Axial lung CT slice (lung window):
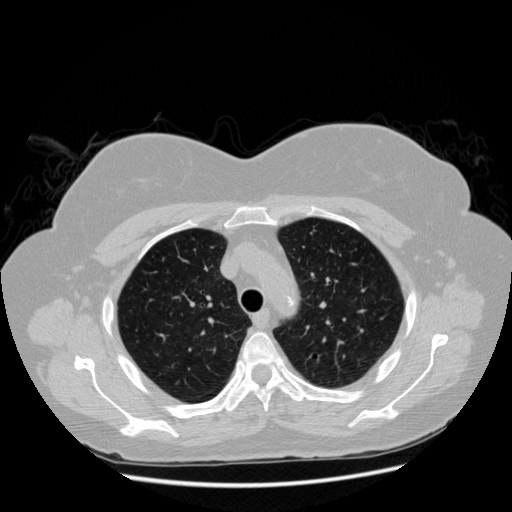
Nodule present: no